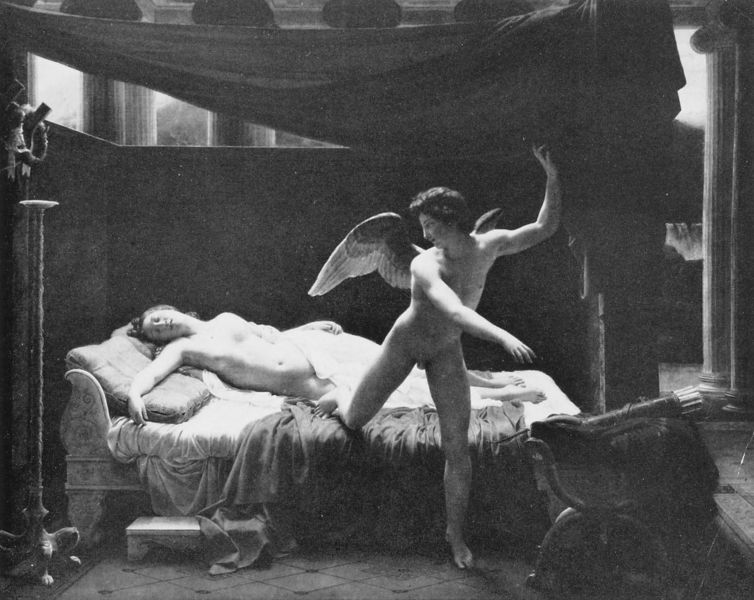
Titel: Amor und Psyche
Künstler: Francois-Edouard Picot
Institution: Paris, Musée du Louvre
Schlagwörter: akt, dunkel, flügel, gemälde, himmel, mann, nackt, rubens, schlaf, frau, schwarz, stuhl, säule, säulen, arm, arme, vorhang, tanzen, engel, beine, bein, liegen, schlafen, schlafend, schlafende, saal, schemel, kissen, bett, laken, liegend, flucht, traum, fußbank, kranz, ausgestreckt, baldachin, amor, verhüllt, köcher, pfeile, lacken, cupidon, phebe